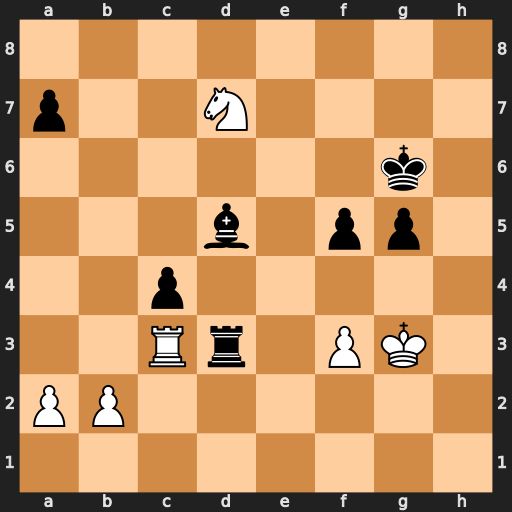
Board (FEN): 8/p2N4/6k1/3b1pp1/2p5/2Rr1PK1/PP6/8
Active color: w
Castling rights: -
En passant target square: -
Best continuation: Ne5+ Kf6 Nxd3